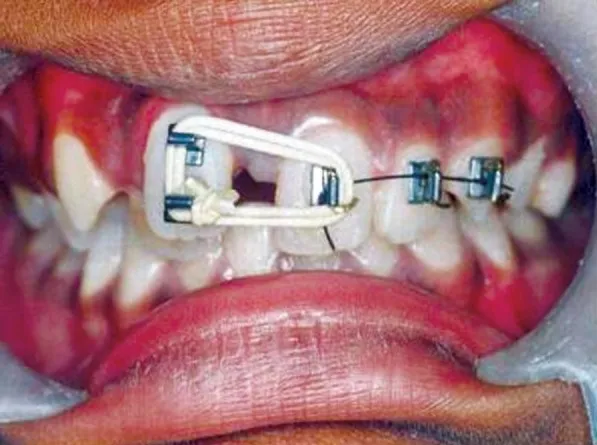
Elastic thread used to achieve mesial bodily movement of right central incisor.
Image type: medical_photograph (oral_photograph)